Interaction volume radius: 5 \u00c5
Interaction volume height: 20 \u00c5
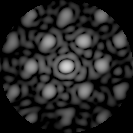
Disorder parameter: 0.3106